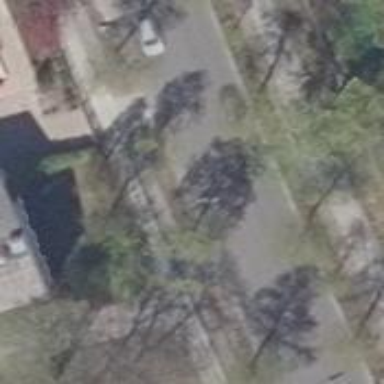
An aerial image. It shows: Avenue lined with deciduous broadleaved trees.